Question: Let's say I have this very simple loop
'''
for i=1:10
[xO, yO, xA, yA, xB, yB, xC, yC] = DoSomething(i);
line([xO,xA,xB,xC],[yO,yA,yB,yC]);
pause(0.1);
end
'''
The coordinates that I am plotting correspond to the joints of a multibody system, and I am simulating their positions over time (please see a sample of the plot here):

Since some of the links move in a periodic way, it gets confusing to keep track visually of the movement. For this reason, now comes the question: how can I plot the lines in a way that, when a new line is plotted, the previous lines are faded progressively? In other words, so that I have a gradient from the most recently plotted data (most opaque) to the oldest data (increasingly transparent until it completely fades out).
This way when a new line is drawn in the same position as very old data, I will notice that it is a new one.
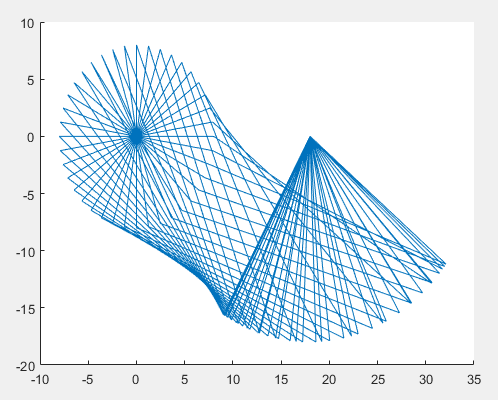
Answer: I'm adding a 2nd answer to clearly separate two completely different approaches. My <URL> transparency option for lines.
This answer offers a different approach for line drawing which has no compatibility issues (these two 'features' could be implemented independently):
- 'n'-
Here is the code, see comments for details:
'''
% "Buffer" size, number of historic lines to keep, and governs the
% corresponding fade increments.
nFade = 100;
% Set up some demo values for plotting around a circle
dt = 0.05; a = 0:dt:2*pi+(dt*nFade); n = numel(a); b = a.*4;
[x1,y1] = pol2cart( a, ones(1,n) ); [x2,y2] = pol2cart( b, 0.4*ones(1,n) );
x = [zeros(1,n); x1; x1+x2]; y = [zeros(1,n); y1; y1+y2];
% Initialise the figure, set up axes etc
f = figure(1); clf; xlim([-1.5,1.5]); ylim([-1.5,1.5]);
% Draw all of the lines, initially not showing because NaN vs NaN
lines = arrayfun( @(x)line(NaN,NaN), 1:nFade, 'uni', 0 );
% Set up shorthand for recolouring all the lines
recolour = @(lines) arrayfun( @(x) set( lines{x},'Color',ones(1,3)*(x/nFade) ), 1:nFade );
for ii = 1:n
% Shift the lines around so newest is at the start
lines = [ lines(end), lines(1:end-1) ];
% Overwrite x/y data for oldest line to be newest line
set( lines{1}, 'XData', x(:,ii), 'YData', y(:,ii) );
% Update all colours
recolour( lines );
% Pause for animation
pause(0.01);
end
'''
Result:
<URL>